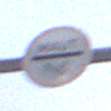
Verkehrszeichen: MautflichtigeStrecke
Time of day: SunriseSunset
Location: Outdoor (Beach)
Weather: Overcast
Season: NotSpecified
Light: Natural